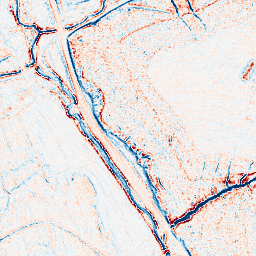
Category: edge_preserving
Decomposition family: anisotropic_diffusion
Decomposition parameters: iterations: 20
kappa: 50
gamma: 0.05
Upsampling method: sinc_hamming
Upsampling parameters: scale: 8
kernel_size: 16
Upsampling scale: 8